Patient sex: M
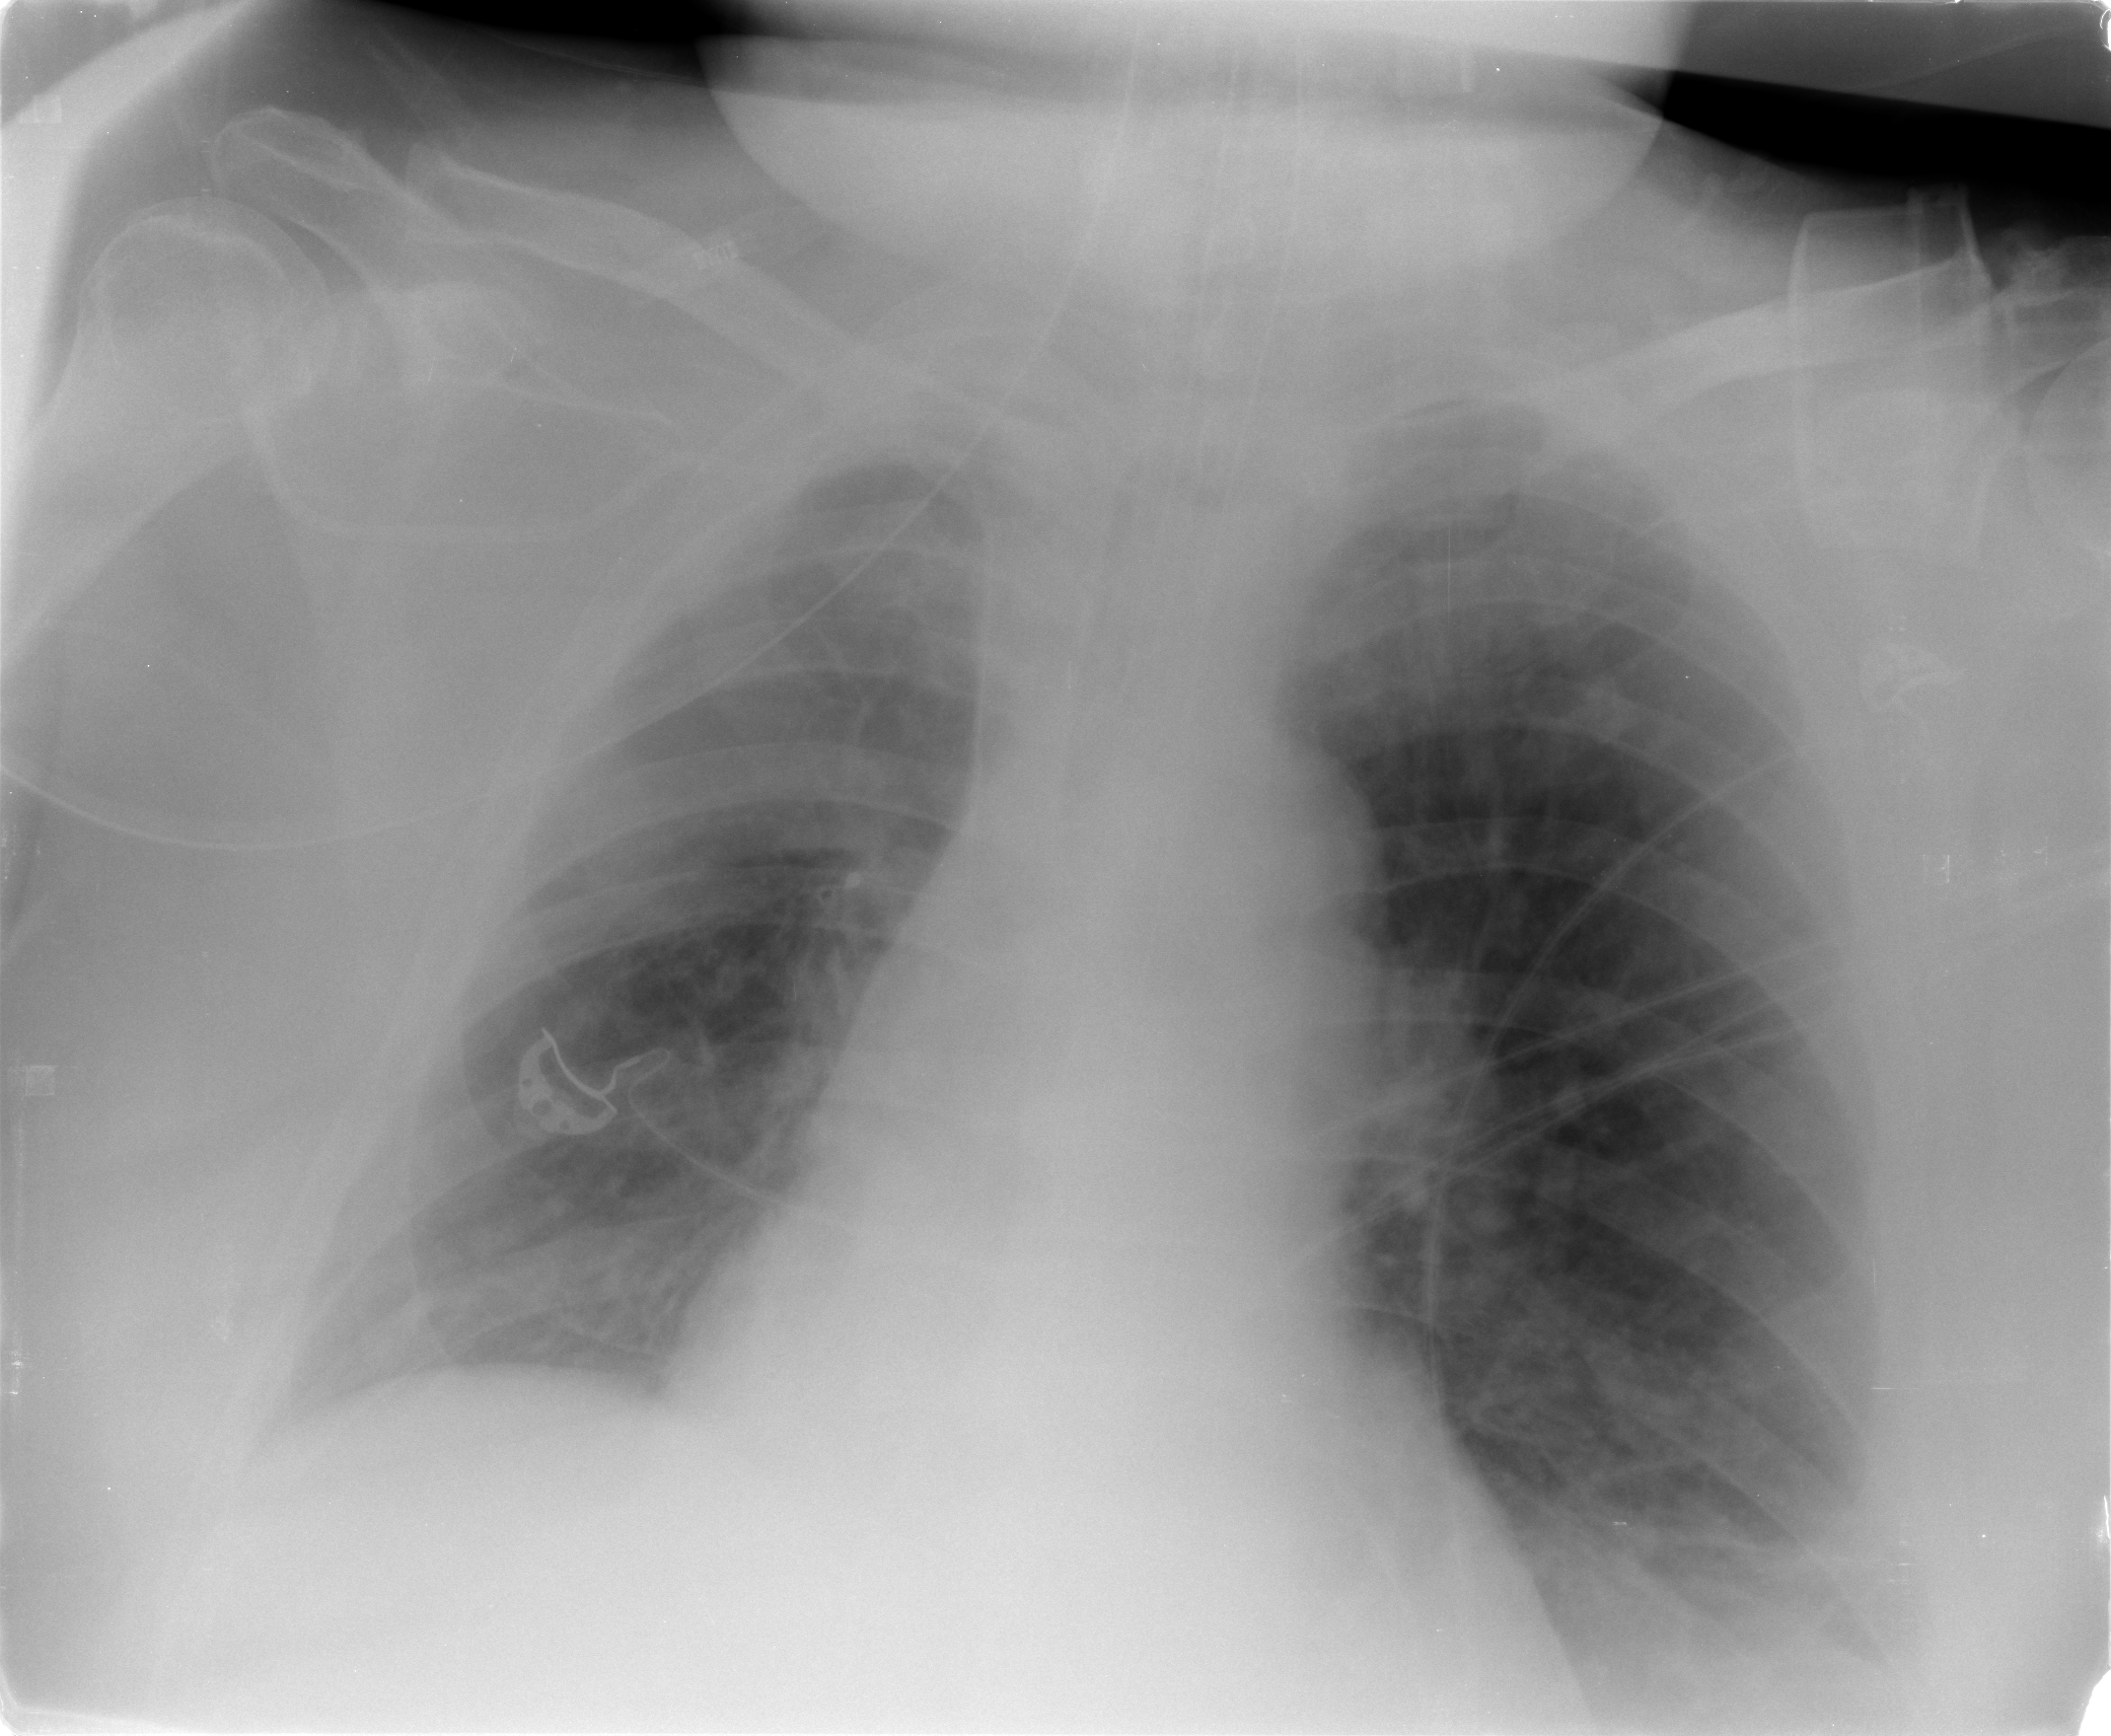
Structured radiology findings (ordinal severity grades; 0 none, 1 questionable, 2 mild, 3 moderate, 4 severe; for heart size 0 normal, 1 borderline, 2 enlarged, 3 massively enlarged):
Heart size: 1
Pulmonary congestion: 2
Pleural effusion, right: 1
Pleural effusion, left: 1
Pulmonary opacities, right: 0
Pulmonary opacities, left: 0
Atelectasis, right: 2
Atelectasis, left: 2